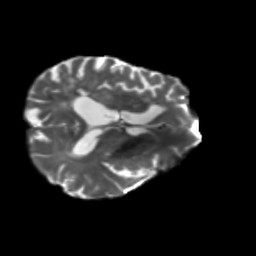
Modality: T2w
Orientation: axial
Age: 64
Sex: male
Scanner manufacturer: siemens
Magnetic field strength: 3 T
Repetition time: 5.25 s
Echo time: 0.08 s